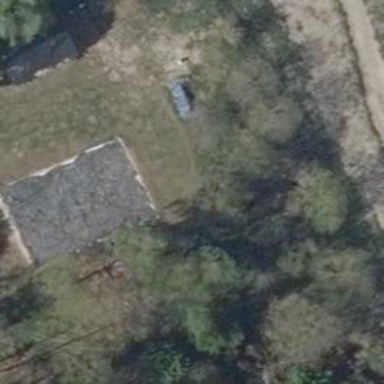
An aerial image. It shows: Shelter at picnic site.